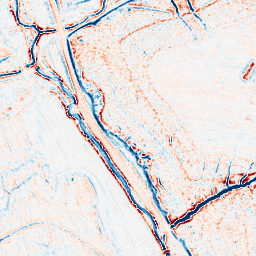
Category: edge_preserving
Decomposition family: bilateral
Decomposition parameters: d: 9
sigma_color: 25
sigma_space: 150
Upsampling method: sinc_blackman
Upsampling parameters: scale: 2
kernel_size: 16
Upsampling scale: 2